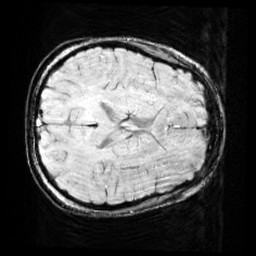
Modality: SWI
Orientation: axial
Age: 13
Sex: male
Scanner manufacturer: siemens
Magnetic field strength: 3 T
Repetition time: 0.027 s
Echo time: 0.02 s